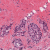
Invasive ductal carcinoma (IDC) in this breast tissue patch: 0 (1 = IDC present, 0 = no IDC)